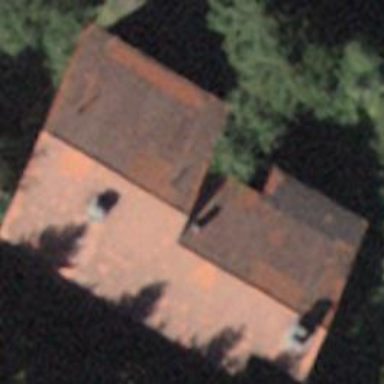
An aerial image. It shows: Building with tile roof.